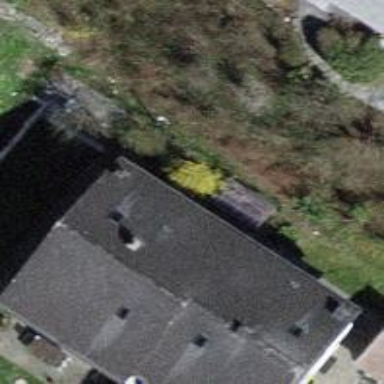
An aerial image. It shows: Building with tile roof.